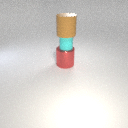
large red metal cylinder below large brown rubber cylinder